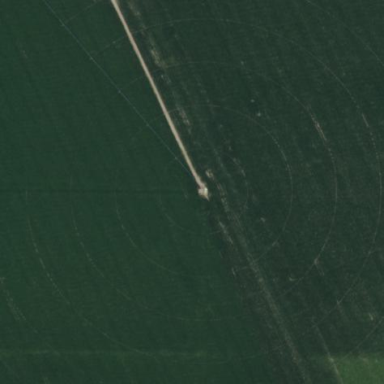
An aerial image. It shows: Farmland with irrigation using center pivot system.